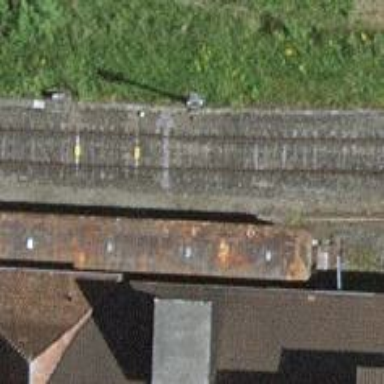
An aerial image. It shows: Railway signal.